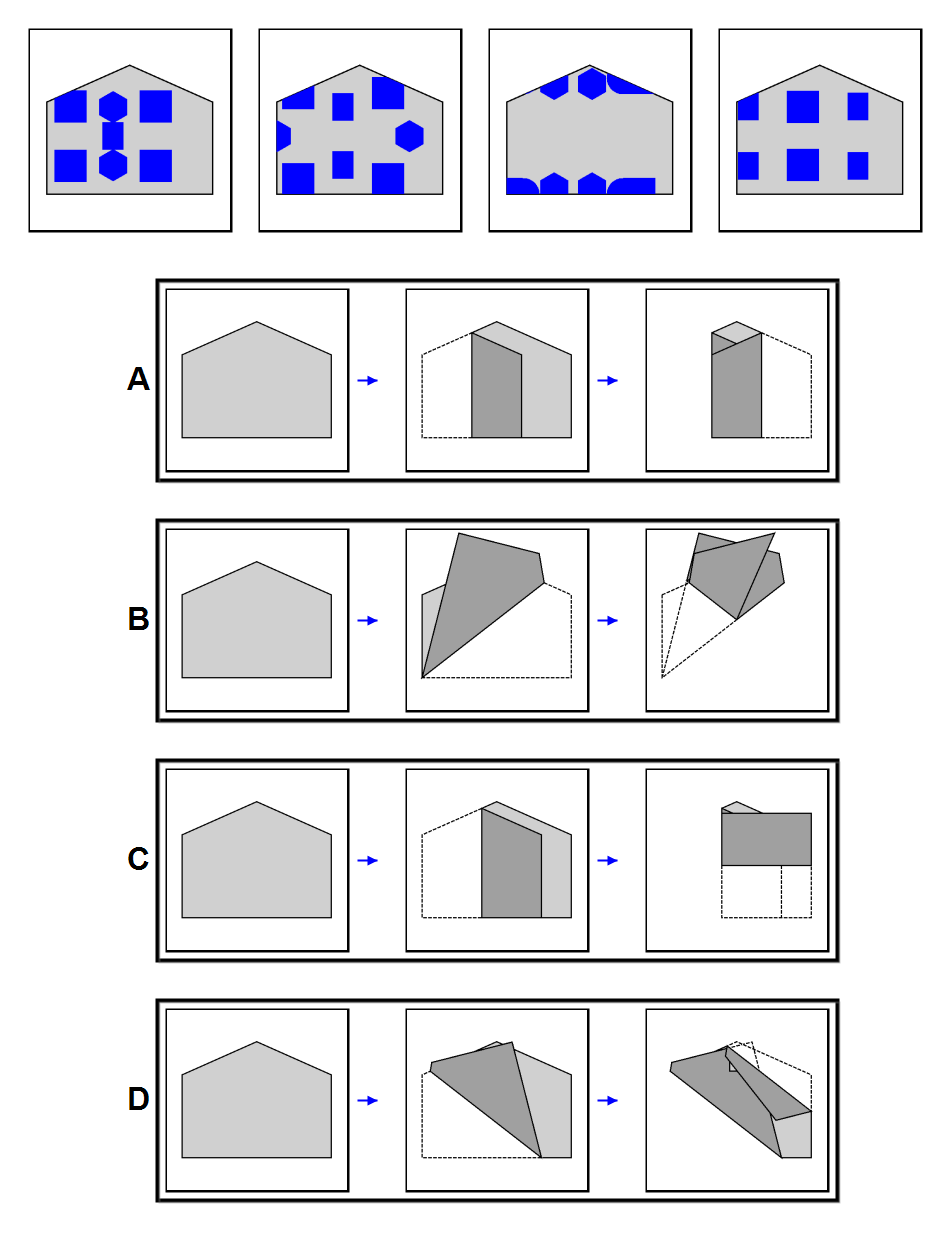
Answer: C